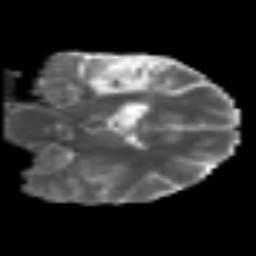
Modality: MD
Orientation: coronal
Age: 39
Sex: female
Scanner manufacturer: siemens
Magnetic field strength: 3 T
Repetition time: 6.1 s
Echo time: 0.101 s